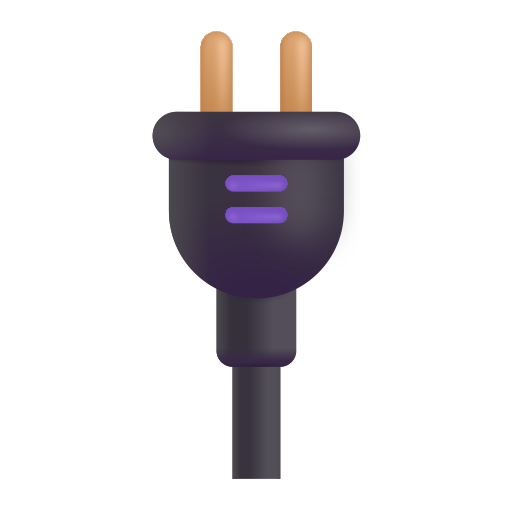
electric plug color